Question: I'm facing this problem. The CSS code is 100% same. No interference from any other code.
'''
.items a {
font-size: 12px;
text-transform: lowercase;
display: inline-block;
border: 1px solid #CCC;
line-height: 1;
padding: 3px 5px;
border-radius: 25px;
color: #C0BEBE;
}
<div class="items">
<a href="http://example.com/tag/art-design/">Art &amp; Design</a>
<a href="http://example.com/tag/bamboo/">bamboo</a>
<a href="http://example.com/tag/fancy/">fancy</a>
<a href="http://example.com/tag/tags/">tags</a>
<a href="http://example.com/tag/waqas/">waqas</a>
</div>
'''

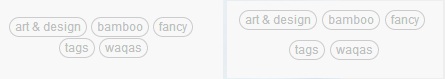
Answer: Ok, I figured out.
I set line-height of container (.items in my case) to 1 and now the result is looking same at both pages.
'''
.items {line-height: 1}
'''